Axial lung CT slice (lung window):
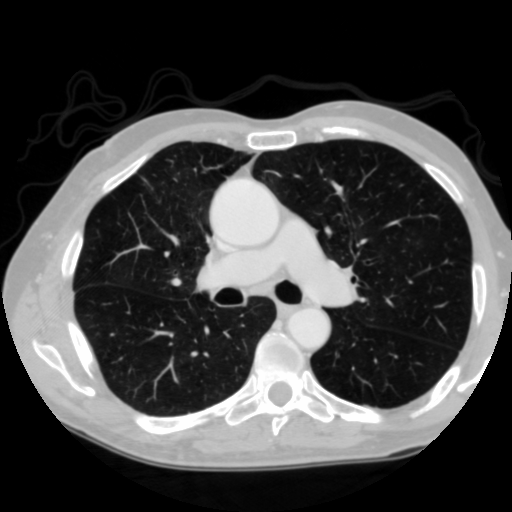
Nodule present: no